Question: The problem is I can only get either the first or last white space, while im trying to get both in one re.sub use.
Ive tried this regex which manages to get any white space after a number which is not really what i need here is the example
'''
"(?<=\d)\s"
'''

I cant use groups 1 and 4 because the amount of groups can change with other strings. The first white space will always be after the date which is always formatted the same, and the last will be before the cost of the thing, but the placement of the decimal or amount of numbers might change depending on cost.
Anyone have any thoughts?
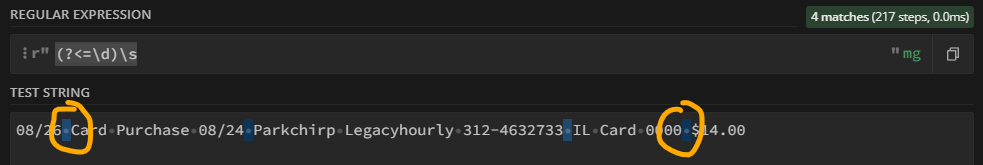
Answer: You could use capture groups here:
'''
inp = "08/26 Card Purchase blah blah IL Card 0000 $14.00"
output = re.sub(r'^(\S*)\s+(.*?)\s+(\S*)$', r'||', inp)
print(output) # 08/26|Card Purchase blah blah IL Card 0000|$14.00
'''
This regex approach works by matching:
- '^'- '(\S*)'''- '\s+'- '(.*?)'''- '\s+'- '(\S*)'''- '$'
Essentially the above is using a splicing trick to remove the first and last whitespace.